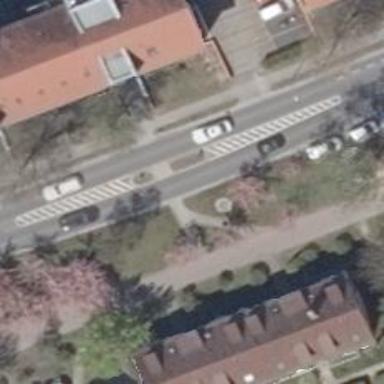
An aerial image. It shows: Unmarked crossing with pedestrian island.